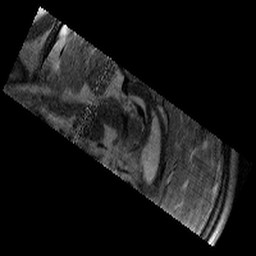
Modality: T2w
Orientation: sagittal
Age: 10
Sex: male
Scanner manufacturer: siemens
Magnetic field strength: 3 T
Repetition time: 9.23 s
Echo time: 0.067 s